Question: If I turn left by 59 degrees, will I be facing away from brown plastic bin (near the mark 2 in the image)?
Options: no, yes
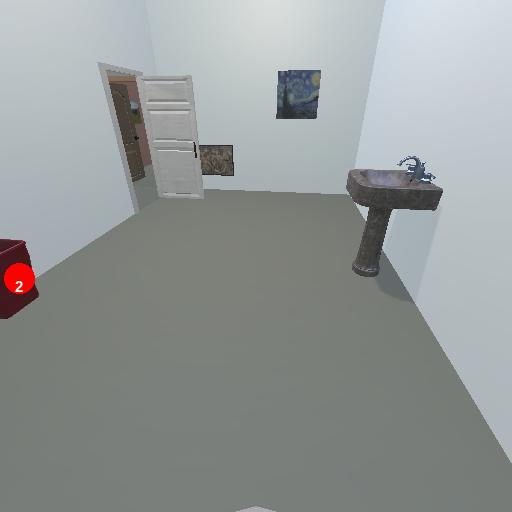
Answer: no